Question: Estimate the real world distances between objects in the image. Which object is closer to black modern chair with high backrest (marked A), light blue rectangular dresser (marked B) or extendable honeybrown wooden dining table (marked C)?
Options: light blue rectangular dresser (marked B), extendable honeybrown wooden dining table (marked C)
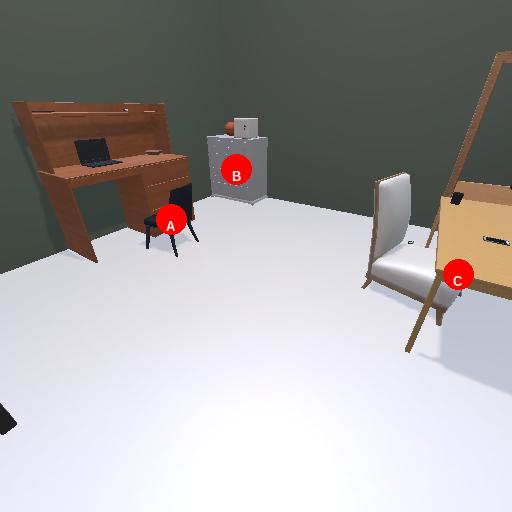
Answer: light blue rectangular dresser (marked B)